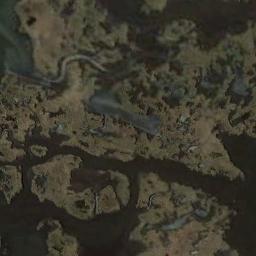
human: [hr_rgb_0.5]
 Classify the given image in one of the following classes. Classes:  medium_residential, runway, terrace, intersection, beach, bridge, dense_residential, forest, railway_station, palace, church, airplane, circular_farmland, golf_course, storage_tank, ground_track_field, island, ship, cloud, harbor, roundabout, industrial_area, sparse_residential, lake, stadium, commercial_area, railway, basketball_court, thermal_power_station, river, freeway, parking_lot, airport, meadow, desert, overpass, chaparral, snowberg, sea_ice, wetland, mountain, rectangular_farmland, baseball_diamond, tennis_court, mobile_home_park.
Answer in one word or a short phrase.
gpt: wetland